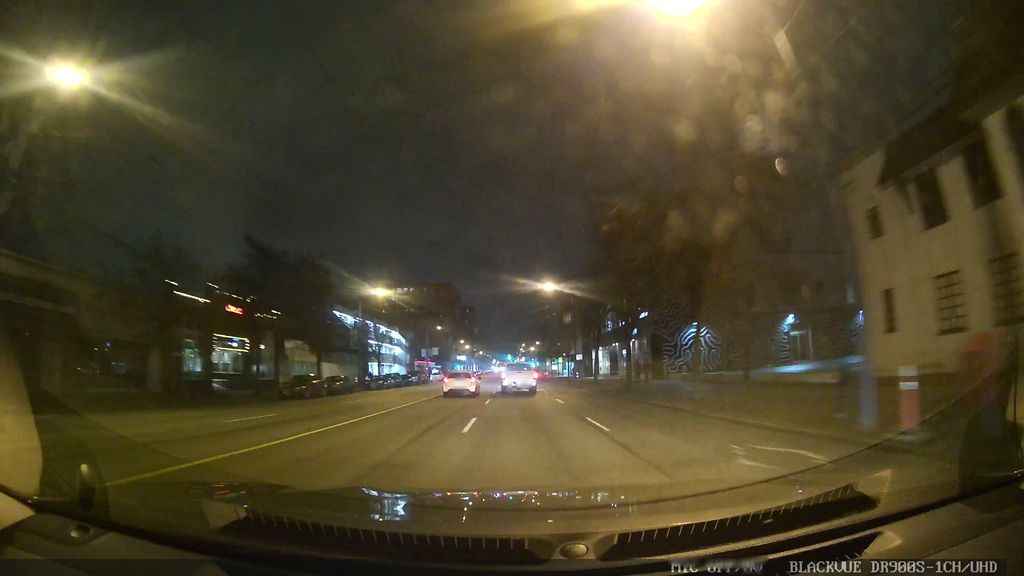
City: vancouver